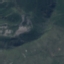
Label: HerbaceousVegetation